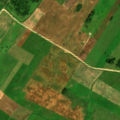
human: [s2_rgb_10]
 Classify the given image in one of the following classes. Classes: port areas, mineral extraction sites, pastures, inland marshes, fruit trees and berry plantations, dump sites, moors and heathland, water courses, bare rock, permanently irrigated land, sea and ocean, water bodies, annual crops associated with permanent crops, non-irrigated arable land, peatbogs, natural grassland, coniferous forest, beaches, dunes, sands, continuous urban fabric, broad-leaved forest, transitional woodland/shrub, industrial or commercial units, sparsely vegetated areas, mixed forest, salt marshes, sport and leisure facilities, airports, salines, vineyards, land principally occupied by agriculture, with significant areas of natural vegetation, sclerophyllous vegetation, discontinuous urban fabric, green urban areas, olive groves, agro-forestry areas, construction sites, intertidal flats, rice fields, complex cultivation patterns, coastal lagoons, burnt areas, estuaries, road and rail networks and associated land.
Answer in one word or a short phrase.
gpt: non-irrigated arable land, complex cultivation patterns, transitional woodland/shrub